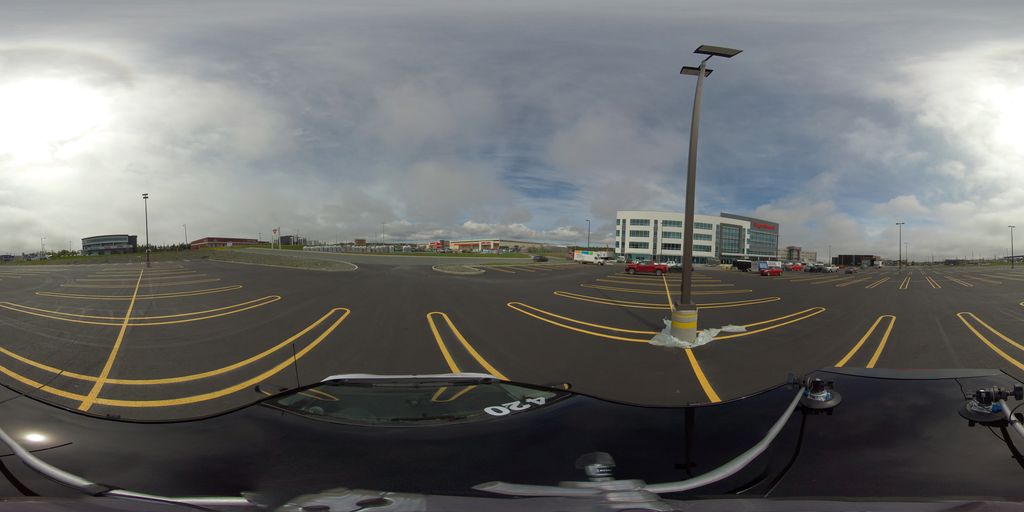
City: st_johns